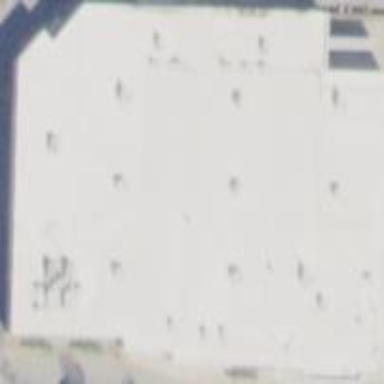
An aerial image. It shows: Department store building.